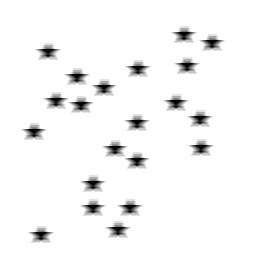
Squares: 0
Triangles: 0
Stars: 21
Total shapes: 21